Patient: sex M, age 47
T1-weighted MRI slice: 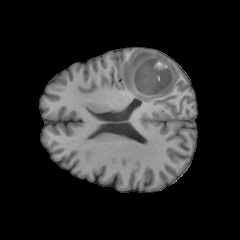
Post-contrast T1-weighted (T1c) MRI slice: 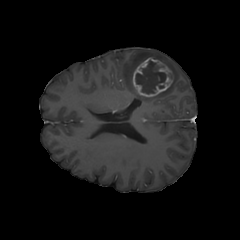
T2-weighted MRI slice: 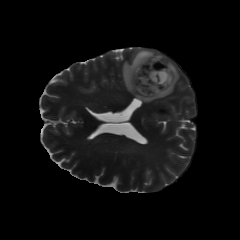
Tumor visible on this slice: yes
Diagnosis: Glioblastoma, IDH-wildtype
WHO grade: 4